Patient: sex M, age 28
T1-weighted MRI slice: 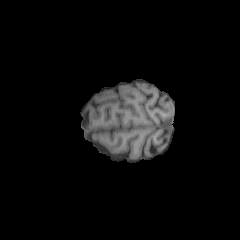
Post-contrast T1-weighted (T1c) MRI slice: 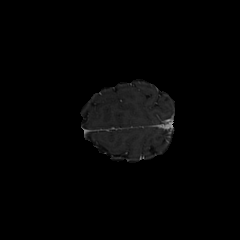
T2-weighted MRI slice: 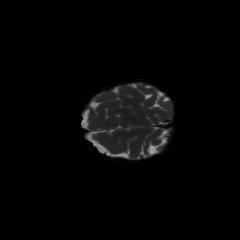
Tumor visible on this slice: no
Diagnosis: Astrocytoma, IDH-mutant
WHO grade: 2